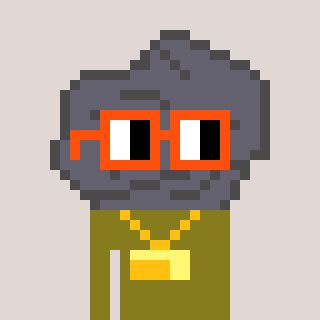
a pixel art character with square orange glasses, a rock-shaped head and a gunk-colored body on a warm background